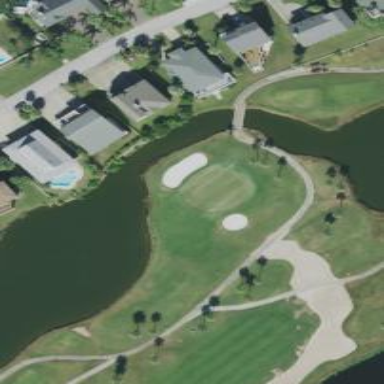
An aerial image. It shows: Path used for both walking and golf.